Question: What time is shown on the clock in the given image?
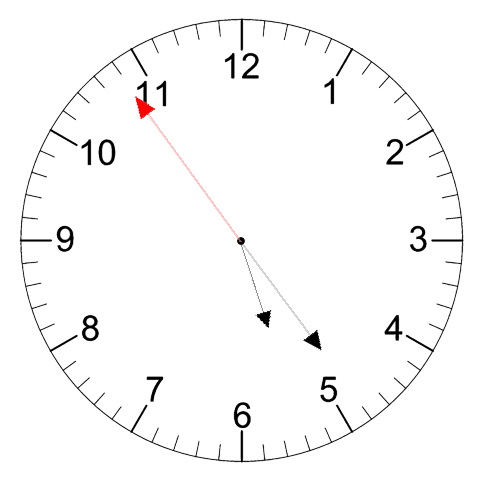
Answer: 05:23:54